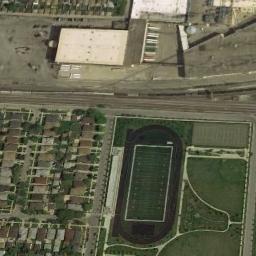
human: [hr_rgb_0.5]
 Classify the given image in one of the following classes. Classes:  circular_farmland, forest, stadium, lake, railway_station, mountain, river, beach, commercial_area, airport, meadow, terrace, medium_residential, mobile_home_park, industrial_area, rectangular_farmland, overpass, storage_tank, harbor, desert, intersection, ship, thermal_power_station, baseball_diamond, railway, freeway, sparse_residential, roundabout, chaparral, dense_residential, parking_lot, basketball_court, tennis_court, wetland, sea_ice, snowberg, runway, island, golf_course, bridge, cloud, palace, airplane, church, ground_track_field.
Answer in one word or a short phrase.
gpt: ground_track_field